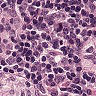
Metastatic tissue present: no